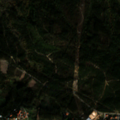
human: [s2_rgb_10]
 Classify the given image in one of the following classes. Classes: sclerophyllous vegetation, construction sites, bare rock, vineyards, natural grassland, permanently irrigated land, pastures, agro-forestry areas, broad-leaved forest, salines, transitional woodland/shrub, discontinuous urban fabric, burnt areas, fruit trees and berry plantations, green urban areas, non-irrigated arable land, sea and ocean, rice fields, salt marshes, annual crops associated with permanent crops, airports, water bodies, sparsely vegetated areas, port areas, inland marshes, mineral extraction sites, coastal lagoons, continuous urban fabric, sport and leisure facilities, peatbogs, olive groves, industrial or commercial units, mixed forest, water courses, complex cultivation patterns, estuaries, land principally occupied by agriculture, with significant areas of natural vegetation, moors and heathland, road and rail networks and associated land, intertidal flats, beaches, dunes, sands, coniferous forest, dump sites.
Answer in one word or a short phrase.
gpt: discontinuous urban fabric, annual crops associated with permanent crops, complex cultivation patterns, land principally occupied by agriculture, with significant areas of natural vegetation, broad-leaved forest, transitional woodland/shrub